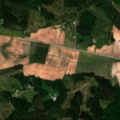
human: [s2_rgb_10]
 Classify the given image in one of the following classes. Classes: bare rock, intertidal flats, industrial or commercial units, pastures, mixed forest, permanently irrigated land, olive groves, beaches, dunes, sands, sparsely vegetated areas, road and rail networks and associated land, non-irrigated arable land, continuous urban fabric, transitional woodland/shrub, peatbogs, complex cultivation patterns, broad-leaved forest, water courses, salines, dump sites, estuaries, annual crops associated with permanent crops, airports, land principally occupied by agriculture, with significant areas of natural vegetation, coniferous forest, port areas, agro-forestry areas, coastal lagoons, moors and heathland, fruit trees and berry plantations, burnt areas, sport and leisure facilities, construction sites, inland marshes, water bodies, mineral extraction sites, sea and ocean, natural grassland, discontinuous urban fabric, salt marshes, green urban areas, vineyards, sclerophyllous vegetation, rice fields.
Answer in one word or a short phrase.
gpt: non-irrigated arable land, coniferous forest, mixed forest, transitional woodland/shrub